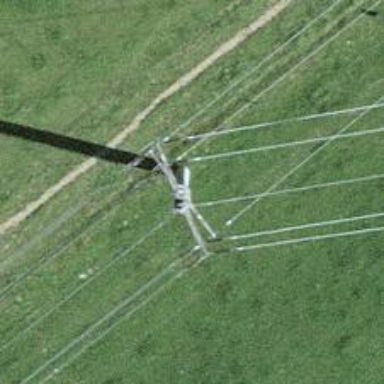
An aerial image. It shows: Power tower.